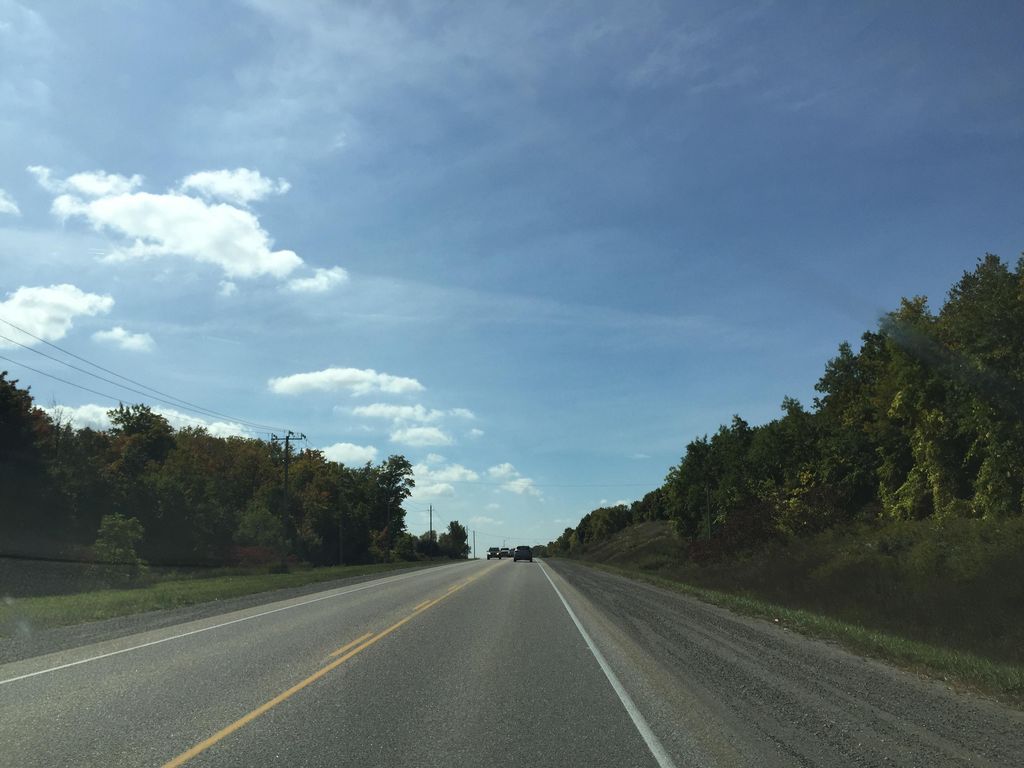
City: kitchener-waterloo